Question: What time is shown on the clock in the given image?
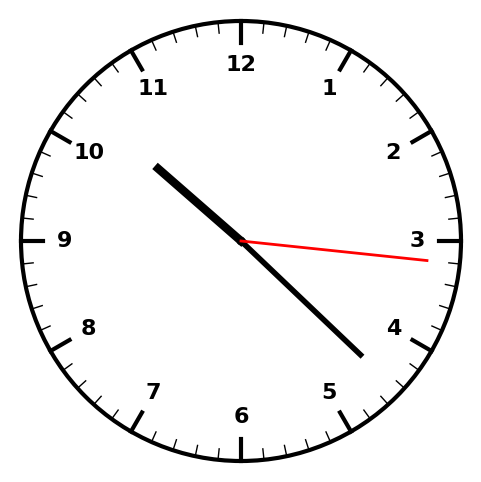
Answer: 10:22:16